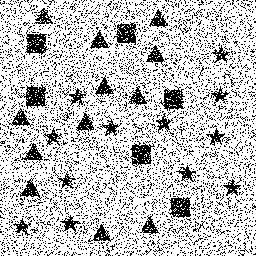
Squares: 6
Triangles: 12
Stars: 12
Total shapes: 30